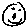
Label: smiley face